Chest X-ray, PA view. Patient: 41 years old, sex F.
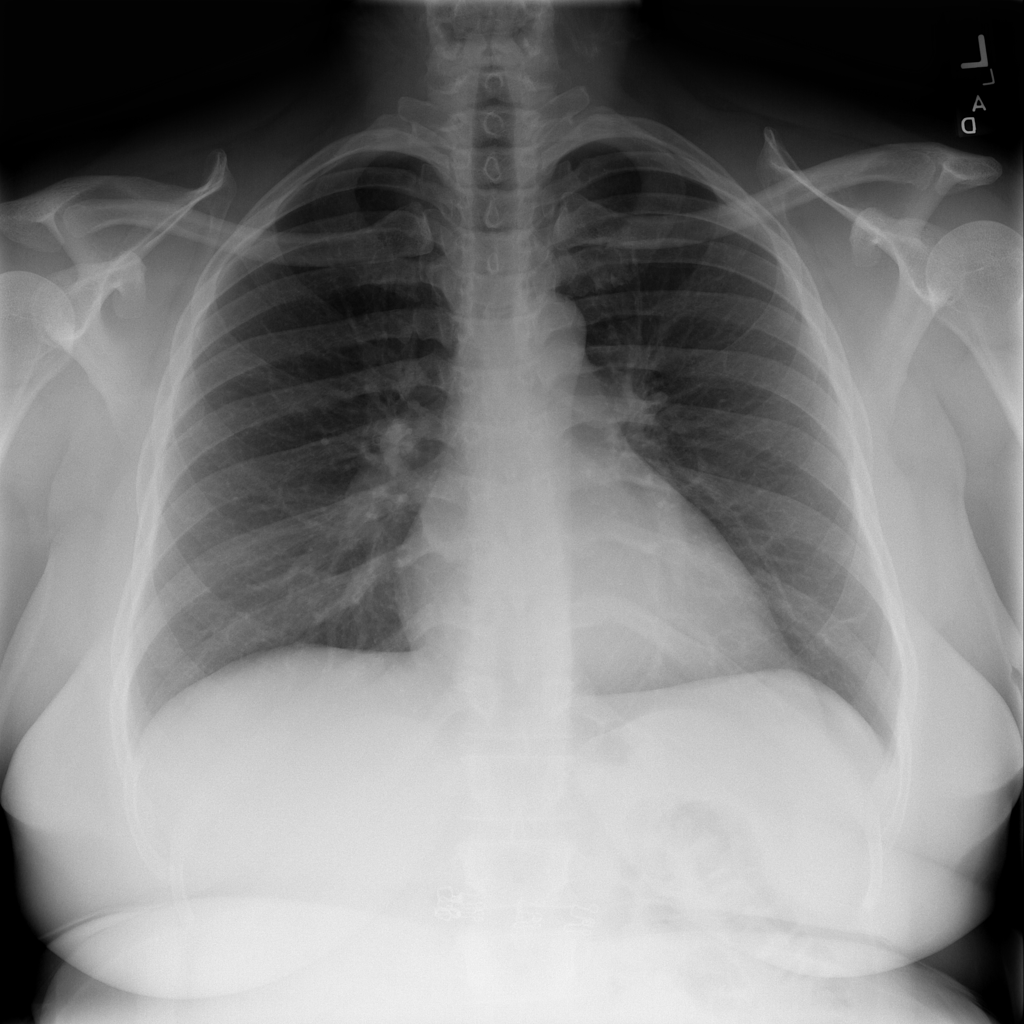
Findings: No Finding